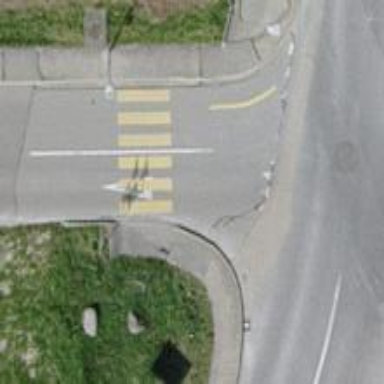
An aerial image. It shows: Uncontrolled crossing on the road.